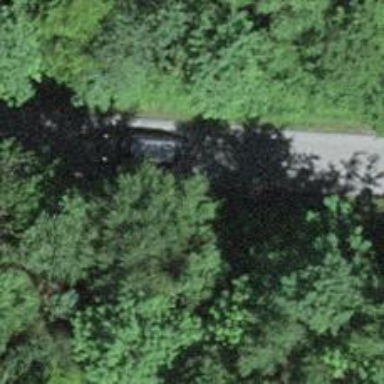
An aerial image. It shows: Unclassified paved road.